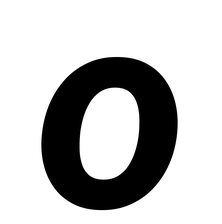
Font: Roboto-Italic_Bold_Italic